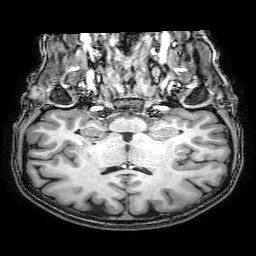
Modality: T1w
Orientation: sagittal
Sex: female
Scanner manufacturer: philips
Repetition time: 0.008088 s
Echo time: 0.0037 s